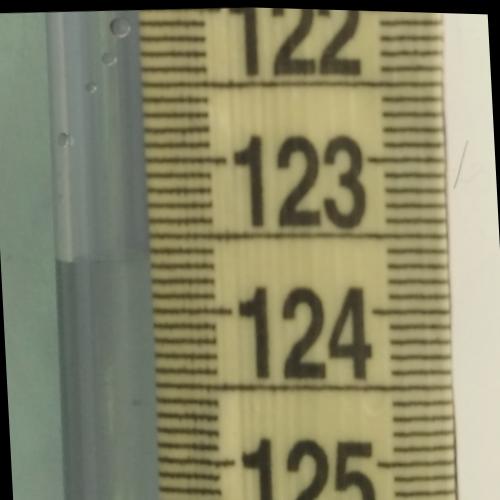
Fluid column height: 123.7 cm